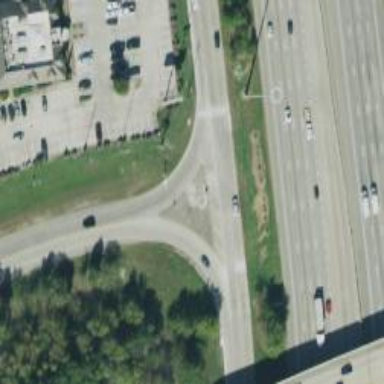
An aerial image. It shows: Secondary link road.